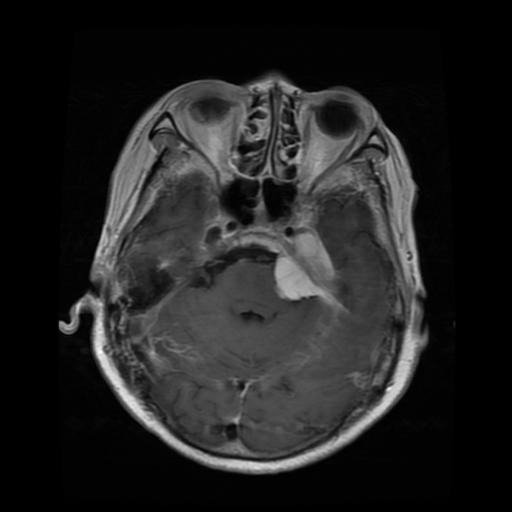
Label: meningioma